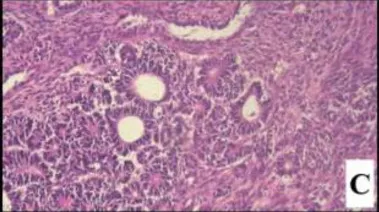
Wilms' tumor composed of tubuloglandular and mesenchymal component. C) rosette- like structure (400x, H&E stain).
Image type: pathology (h&e)